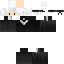
A male human skin with dark skin, wearing white bald dressed in a black suit and black pants, featuring a closed mouth.